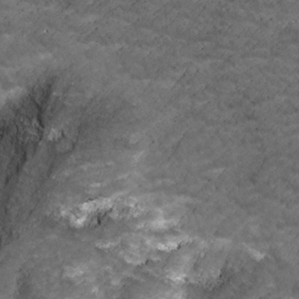
Label: non_frost